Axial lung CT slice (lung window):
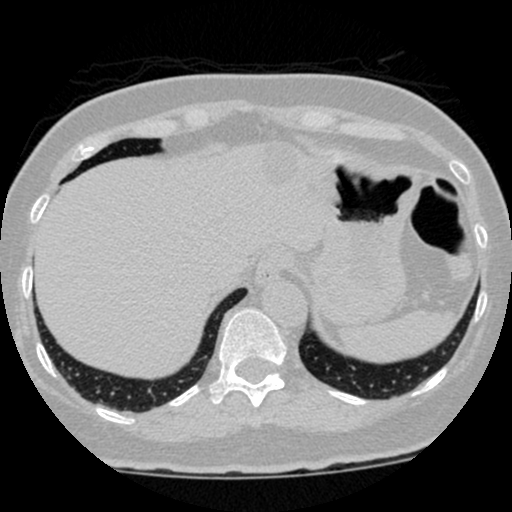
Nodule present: no